Interaction volume radius: 10 \u00c5
Interaction volume height: 10 \u00c5
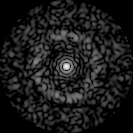
Disorder parameter: 0.8248